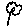
Label: flower